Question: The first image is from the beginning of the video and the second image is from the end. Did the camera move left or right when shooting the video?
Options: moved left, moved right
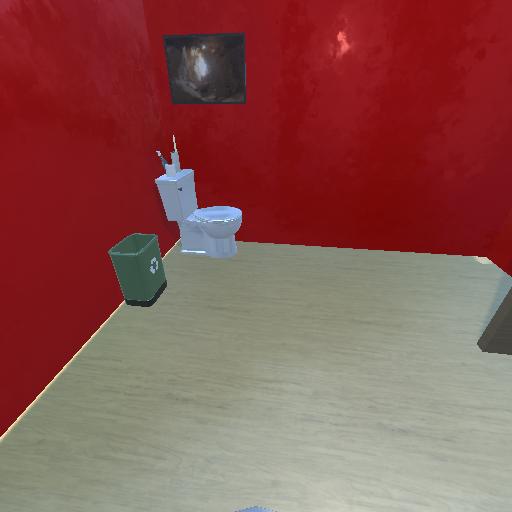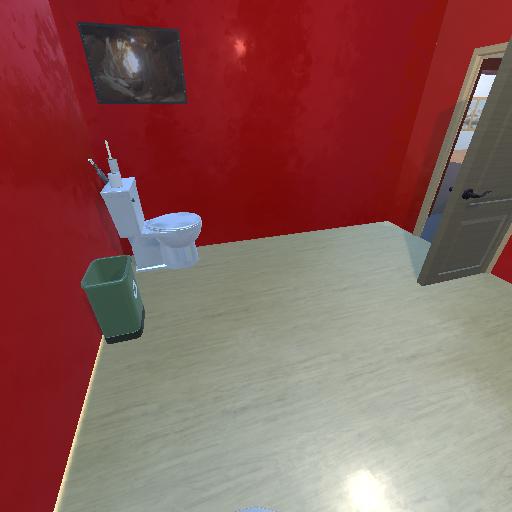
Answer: moved left